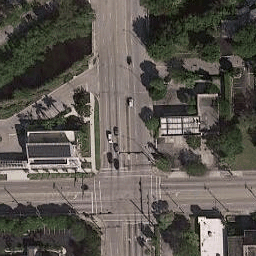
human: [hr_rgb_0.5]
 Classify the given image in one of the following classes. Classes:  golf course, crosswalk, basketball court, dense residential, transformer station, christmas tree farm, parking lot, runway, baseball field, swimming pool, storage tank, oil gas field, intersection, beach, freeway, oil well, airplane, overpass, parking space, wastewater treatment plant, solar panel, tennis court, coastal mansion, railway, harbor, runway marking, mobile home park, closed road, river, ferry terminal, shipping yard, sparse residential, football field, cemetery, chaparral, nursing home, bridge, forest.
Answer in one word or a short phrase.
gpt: intersection